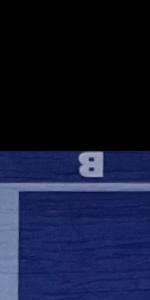
Label: Empty